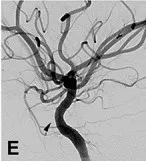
Black arrows indicate the stent in ,. Oblique.
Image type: radiology (ct)